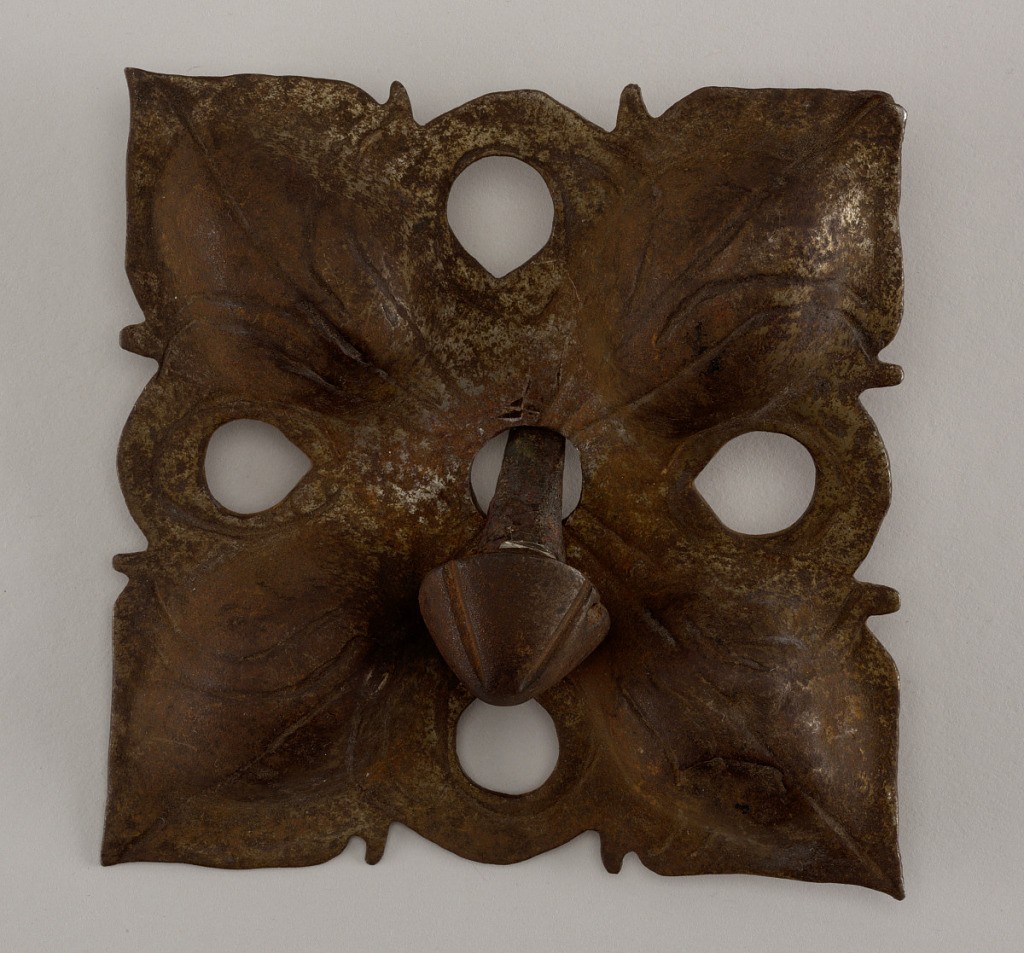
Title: Decorative door boss and nail
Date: ca. 1550–1700
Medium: Steel-plated iron
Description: Square type, pierced and embossed with wrought lines. Quadrant leaf design based on old examples. Five notched mushroom-head nail with square shank.